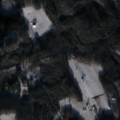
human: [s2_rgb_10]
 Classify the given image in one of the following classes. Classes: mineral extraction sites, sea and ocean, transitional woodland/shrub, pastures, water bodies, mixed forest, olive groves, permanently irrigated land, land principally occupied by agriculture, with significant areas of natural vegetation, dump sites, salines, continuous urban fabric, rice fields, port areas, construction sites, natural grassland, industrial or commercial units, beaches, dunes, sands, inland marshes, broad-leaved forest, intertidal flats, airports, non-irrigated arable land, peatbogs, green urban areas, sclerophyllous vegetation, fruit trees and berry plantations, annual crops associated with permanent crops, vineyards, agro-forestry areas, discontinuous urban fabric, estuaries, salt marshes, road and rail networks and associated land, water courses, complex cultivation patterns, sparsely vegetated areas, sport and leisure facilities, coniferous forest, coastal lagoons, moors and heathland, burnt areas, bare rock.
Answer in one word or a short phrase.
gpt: coniferous forest, mixed forest